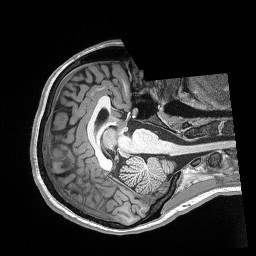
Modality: T1w
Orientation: axial